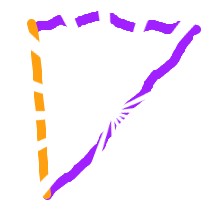
Shape: triangle